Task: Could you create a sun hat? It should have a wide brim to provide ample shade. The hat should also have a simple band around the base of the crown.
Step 145:
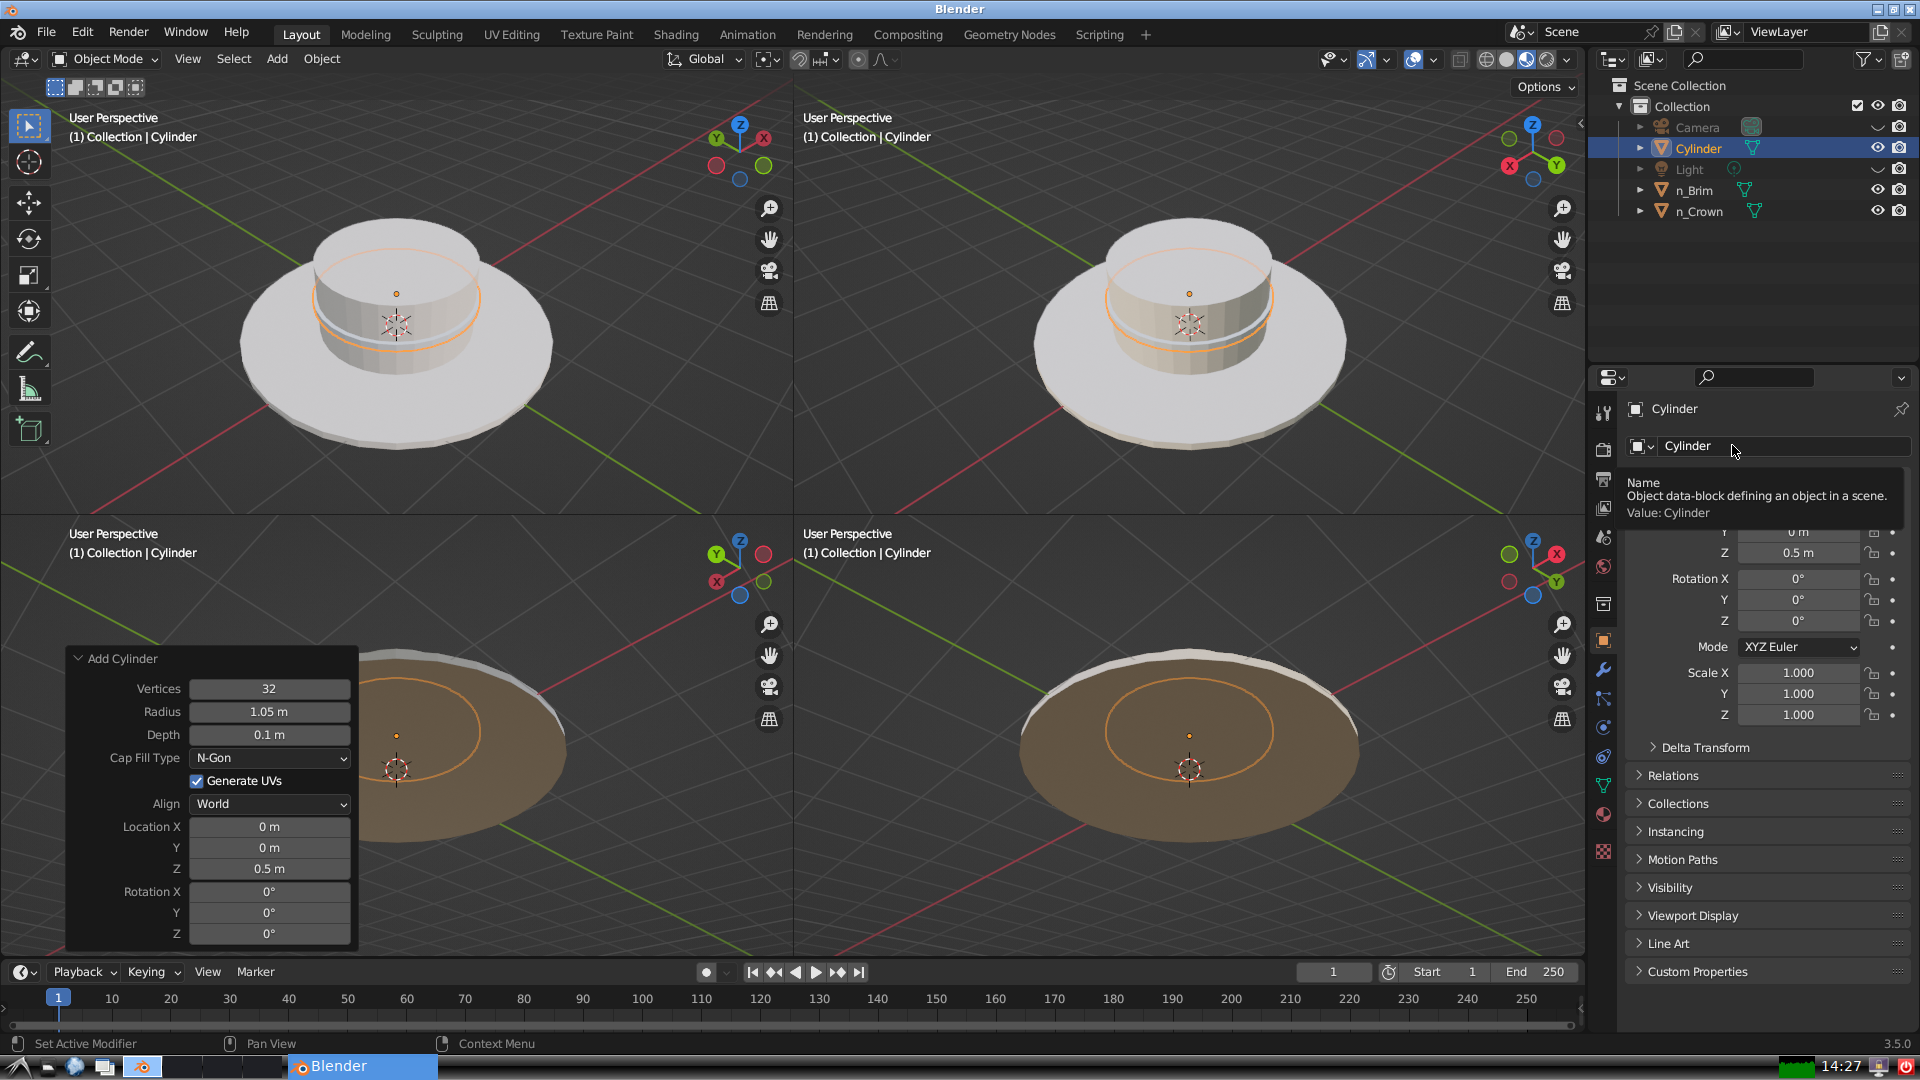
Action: click: no